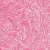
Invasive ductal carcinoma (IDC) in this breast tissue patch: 0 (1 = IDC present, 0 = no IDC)